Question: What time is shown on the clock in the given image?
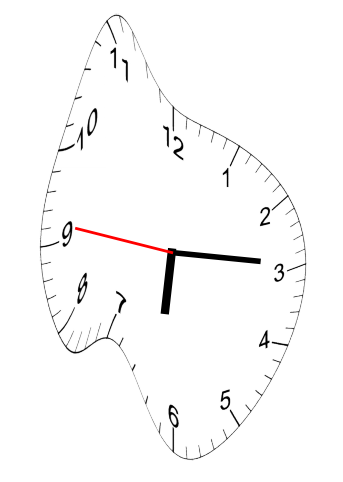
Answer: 06:14:46